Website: ulta-beauty
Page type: billing-address
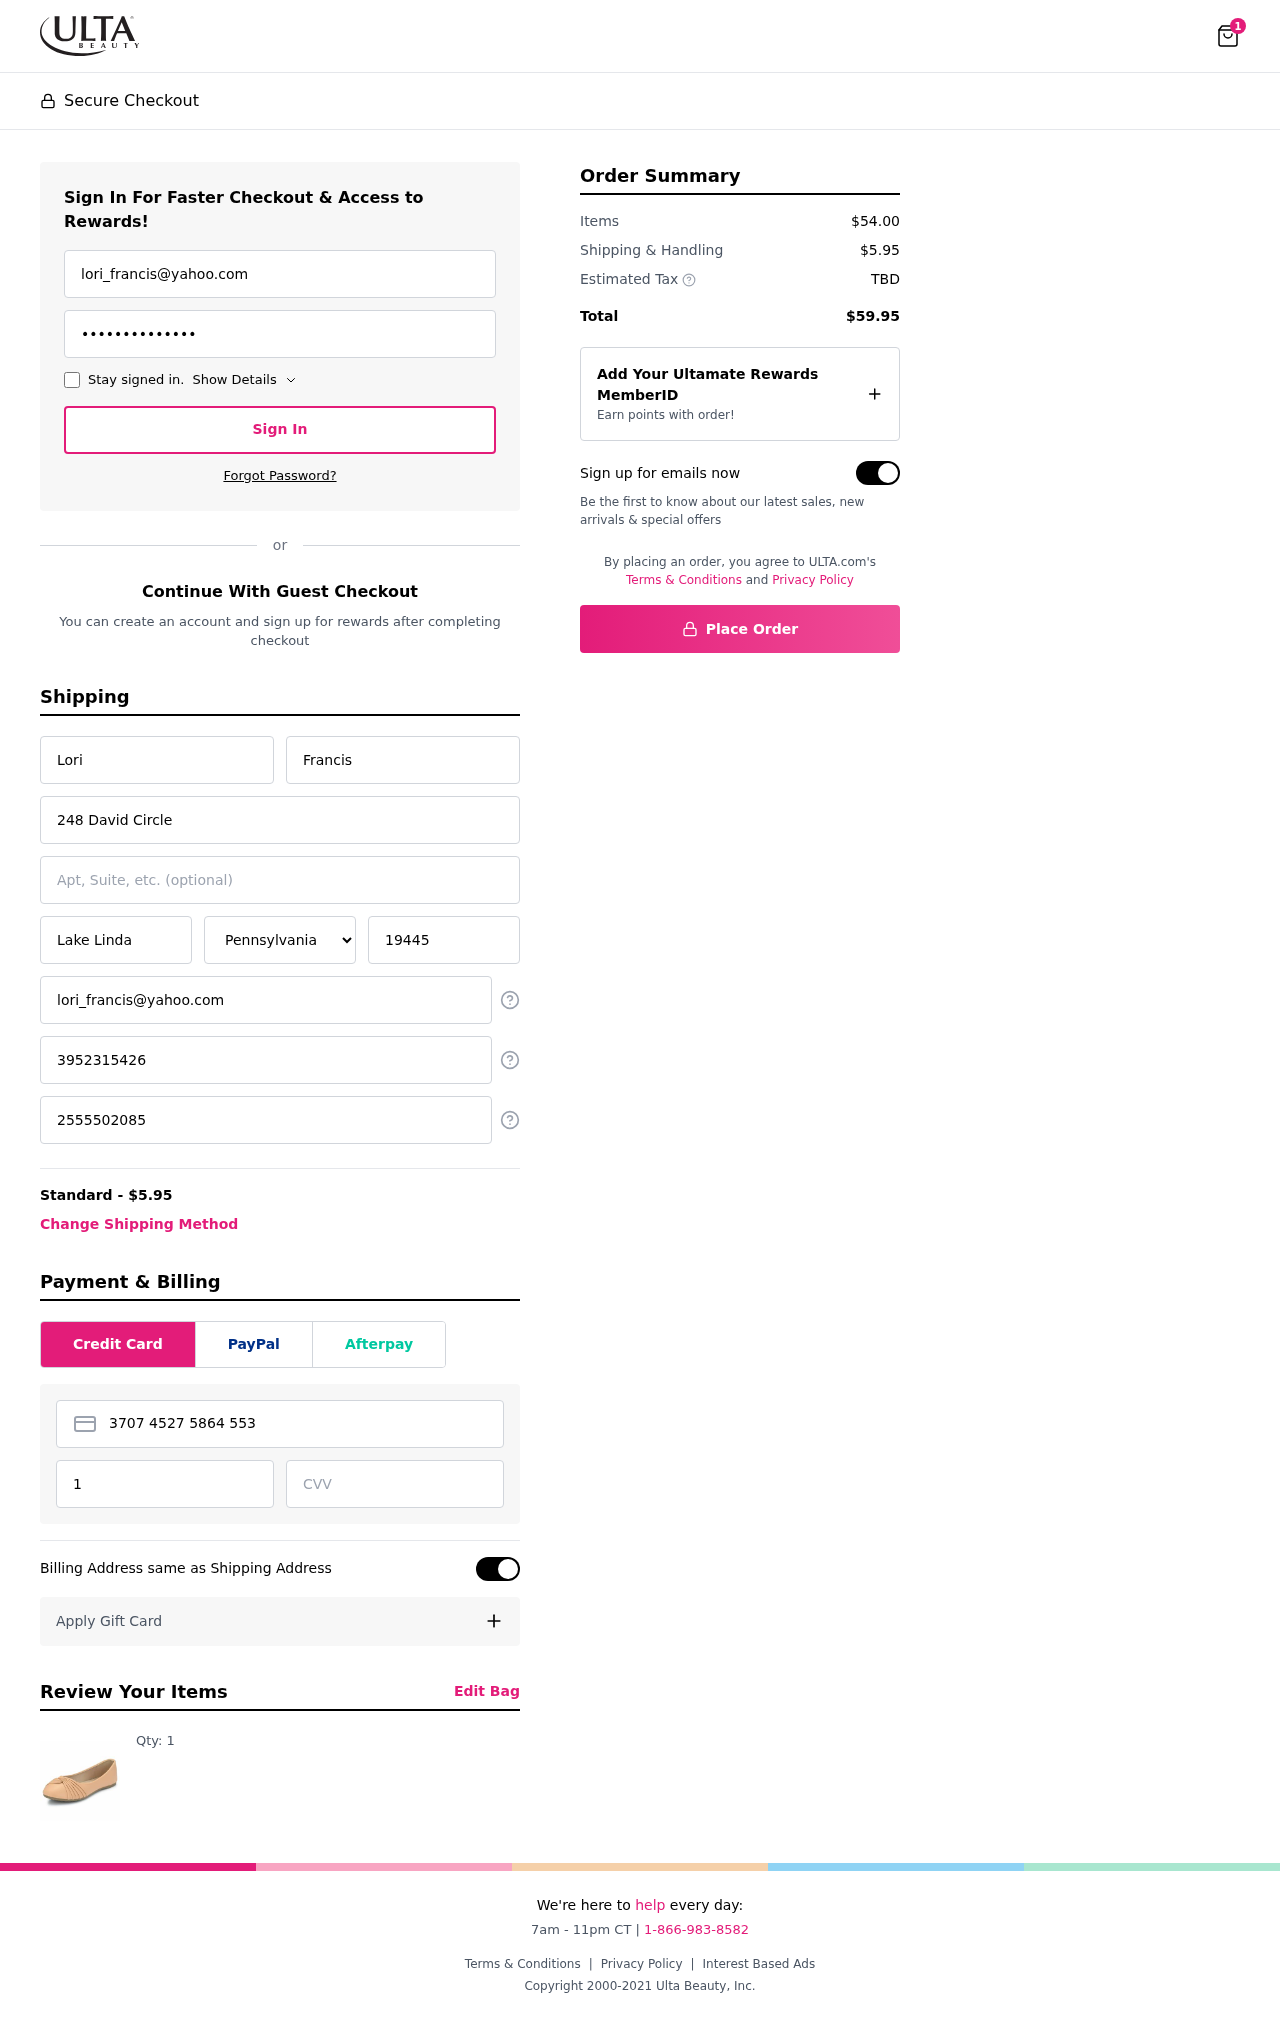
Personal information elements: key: PII_STATE
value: Pennsylvania
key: PII_EMAIL
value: lori_francis@yahoo.com
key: PII_FIRSTNAME
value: Lori
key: PII_LASTNAME
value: Francis
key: PII_STREET
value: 248 David Circle
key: PII_CITY
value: Lake Linda
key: PII_POSTCODE
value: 19445
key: PII_PHONE
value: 3952315426
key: PII_ALT_PHONE
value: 2555502085
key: PII_CARD_NUMBER
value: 3707 4527 5864 553
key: PII_CARD_EXPIRY
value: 11/29
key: PII_CARD_CVV
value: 0395
Product elements: key: PRODUCT1_QUANTITY
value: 1
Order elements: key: ORDER_NUM_ITEMS
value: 1
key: ORDER_SHIPPING_COST
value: $5.95
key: ORDER_SUBTOTAL
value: $54.00
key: ORDER_TOTAL
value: $59.95